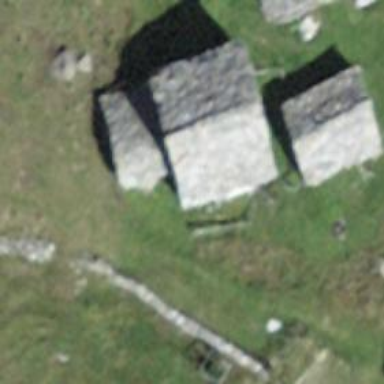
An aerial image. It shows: Hut with gabled roof.